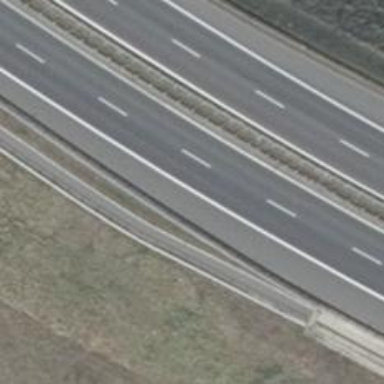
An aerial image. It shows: Asphalt primary highway designated as motorroad.